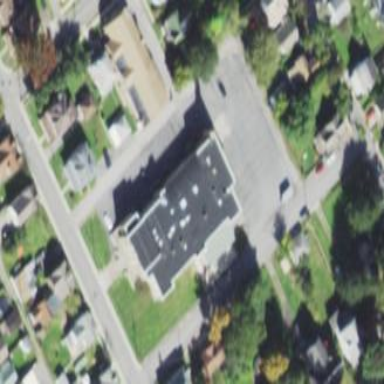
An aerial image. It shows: School building.